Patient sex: M
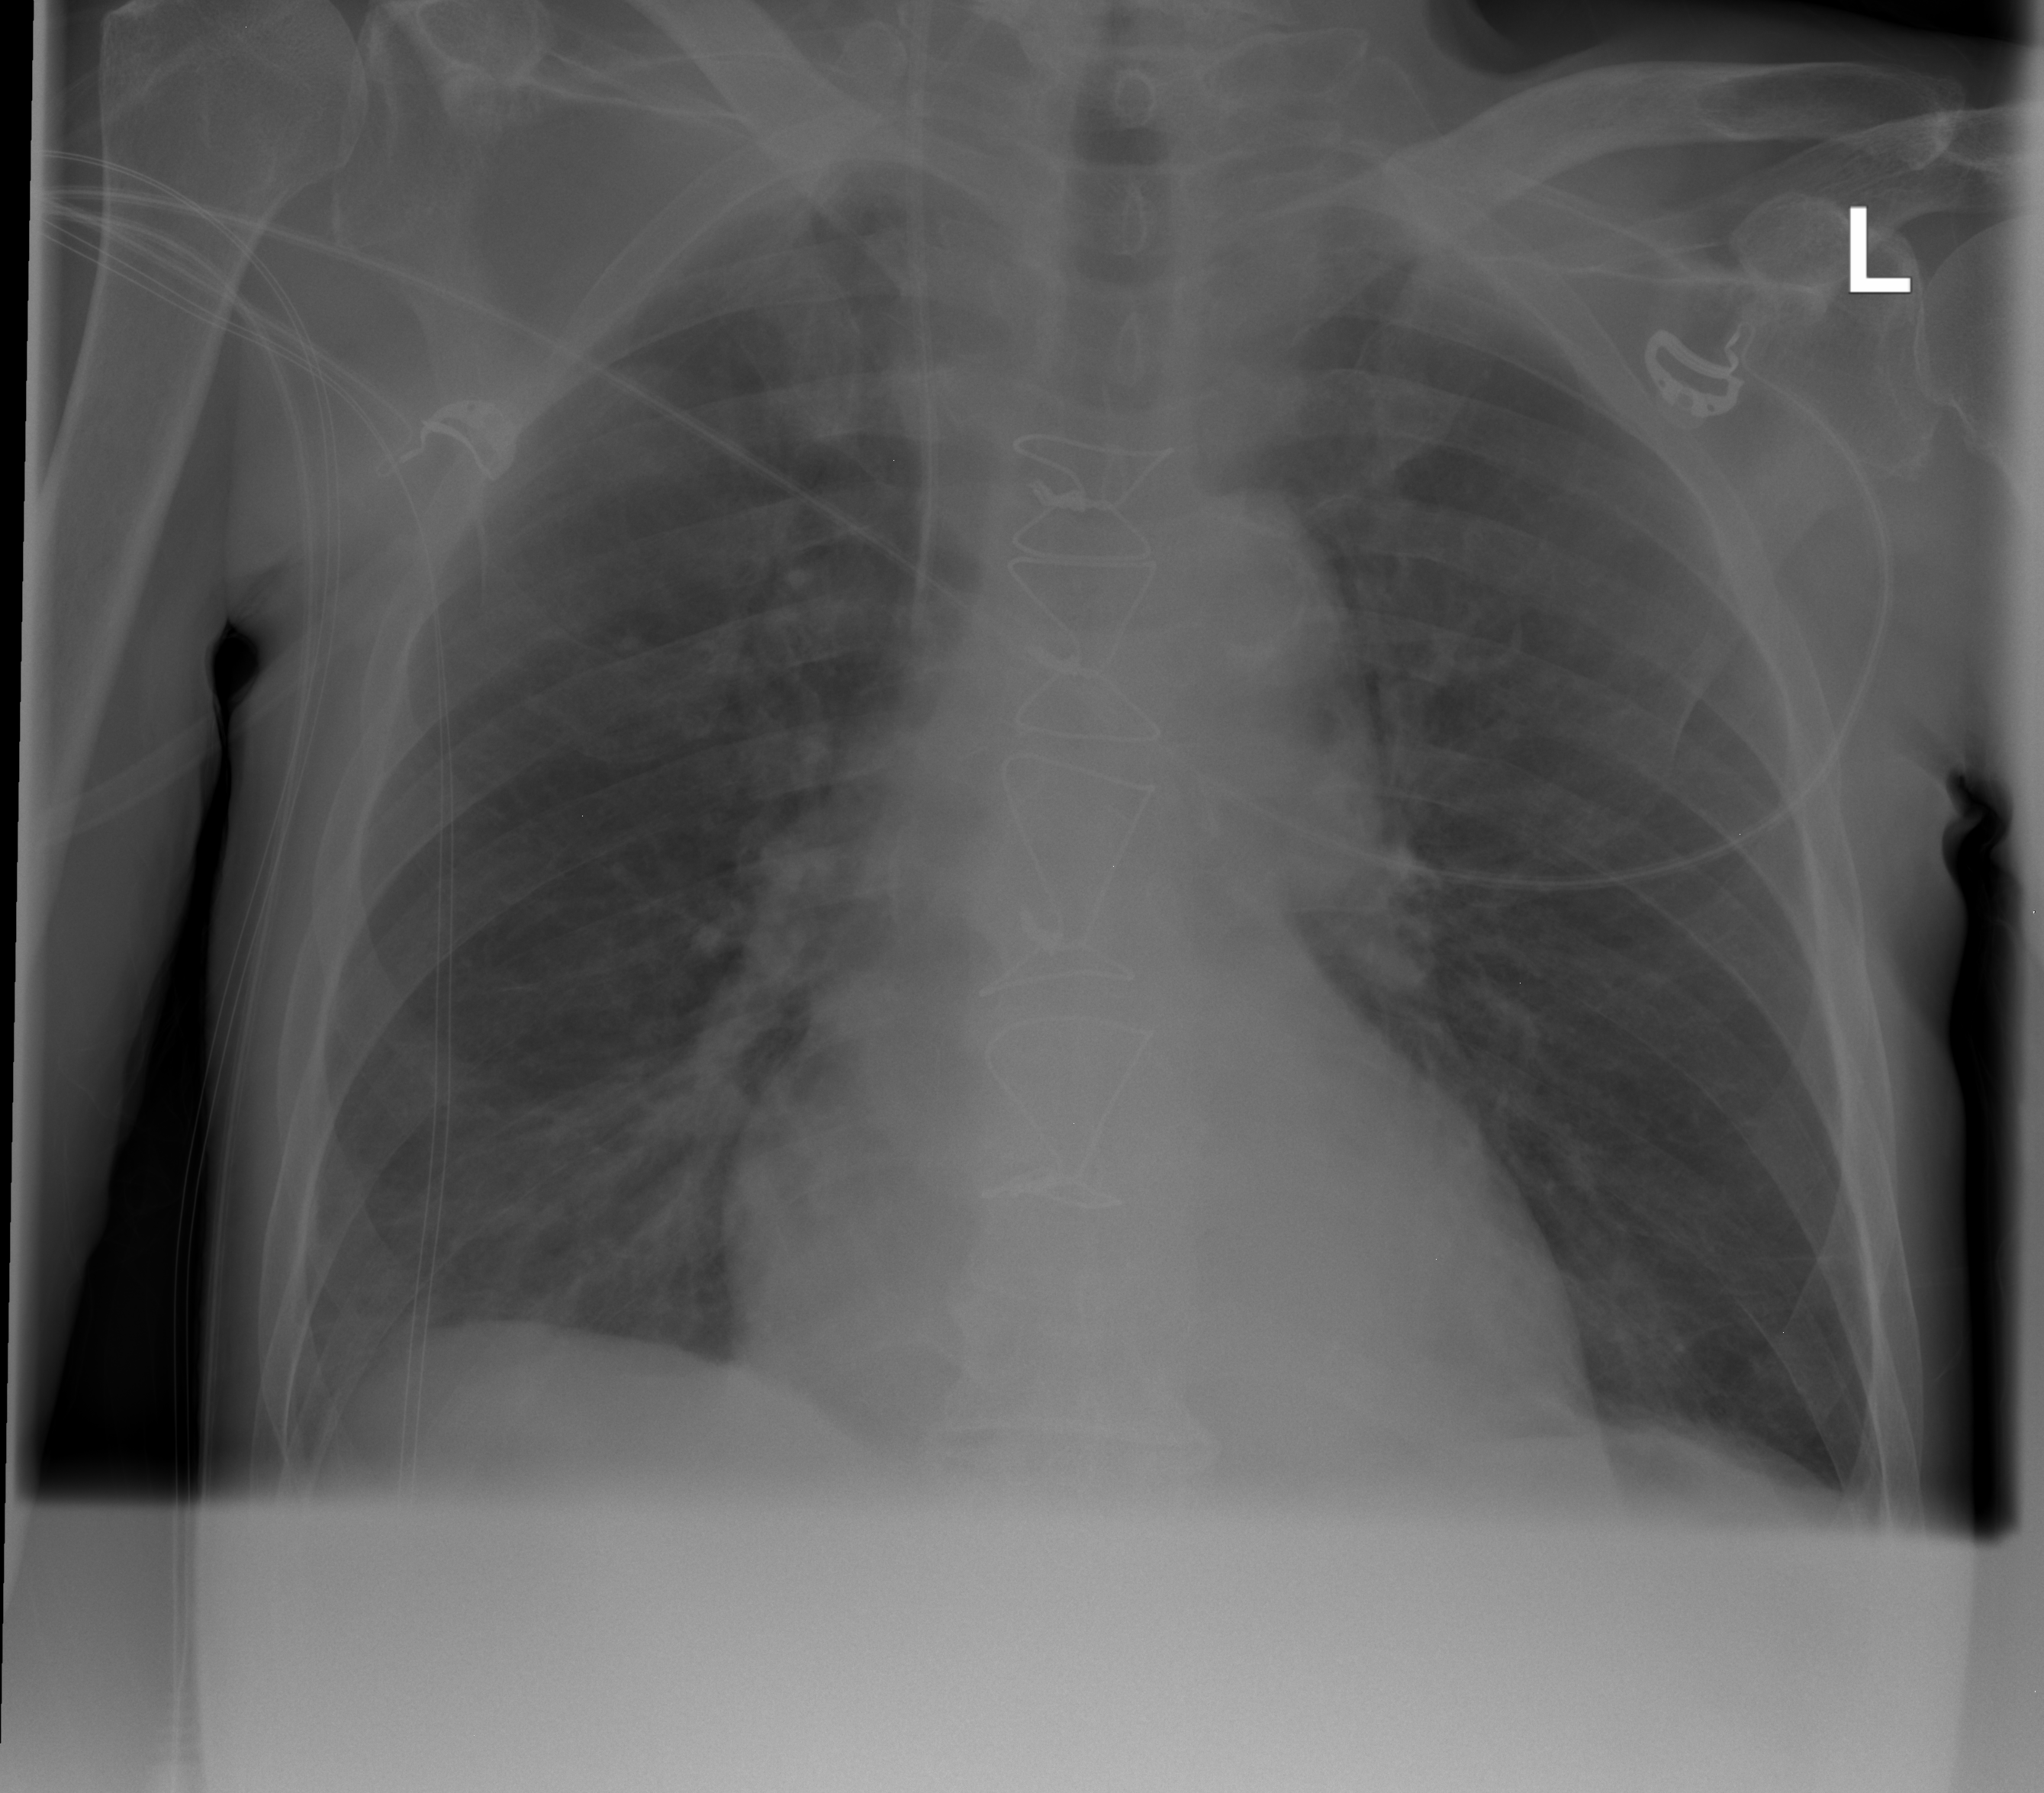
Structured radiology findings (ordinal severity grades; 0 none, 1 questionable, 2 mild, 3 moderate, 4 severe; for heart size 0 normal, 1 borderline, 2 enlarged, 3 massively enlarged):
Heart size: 0
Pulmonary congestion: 0
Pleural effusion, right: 0
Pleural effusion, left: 0
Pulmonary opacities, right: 0
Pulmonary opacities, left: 0
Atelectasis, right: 0
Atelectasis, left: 2